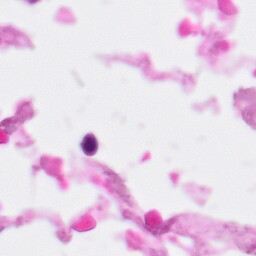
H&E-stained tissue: Pancreatic